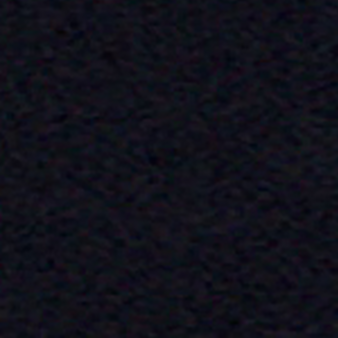
Label: other